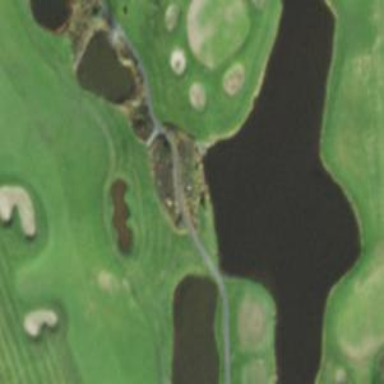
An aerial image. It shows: Golf cartpath that is also road path.